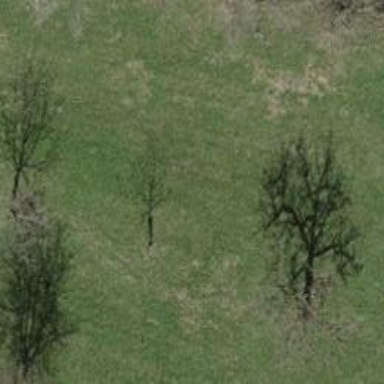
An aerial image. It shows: Single tag "natural: tree."